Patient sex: M
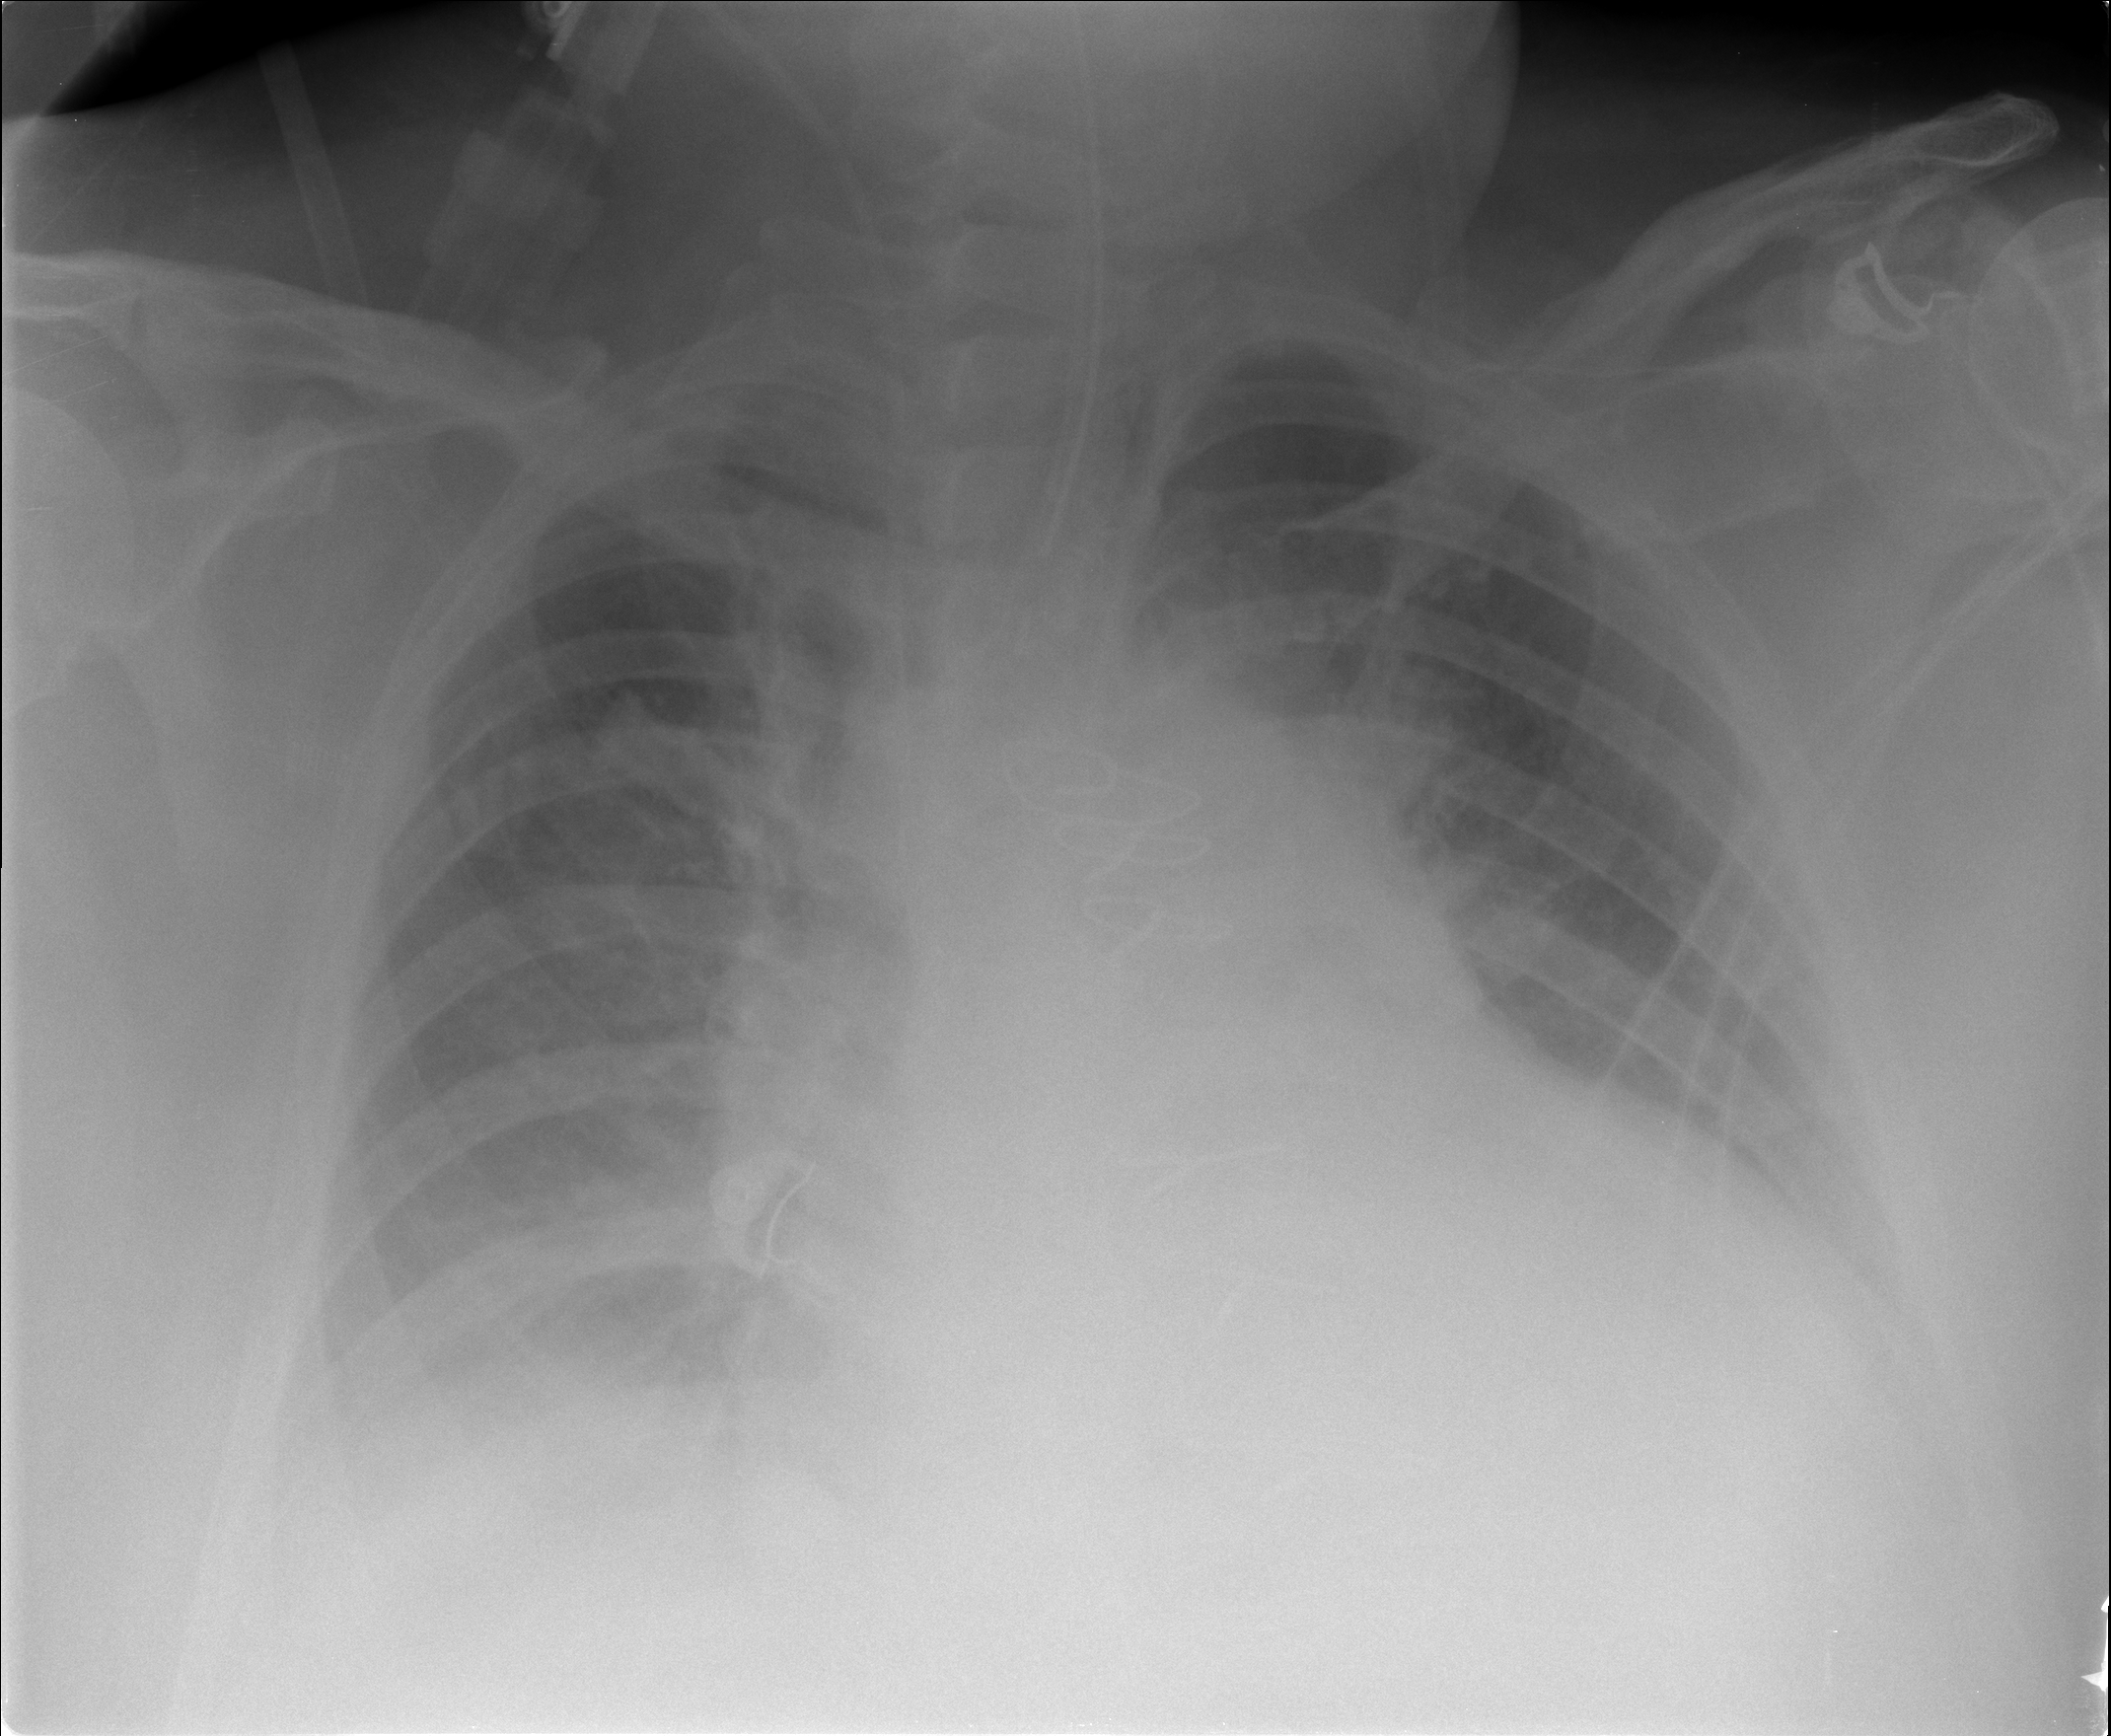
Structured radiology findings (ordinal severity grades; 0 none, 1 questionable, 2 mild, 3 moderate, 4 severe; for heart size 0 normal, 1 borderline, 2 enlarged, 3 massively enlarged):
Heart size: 2
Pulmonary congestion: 2
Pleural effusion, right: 2
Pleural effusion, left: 2
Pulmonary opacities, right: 2
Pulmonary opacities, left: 0
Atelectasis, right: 2
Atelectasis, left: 2